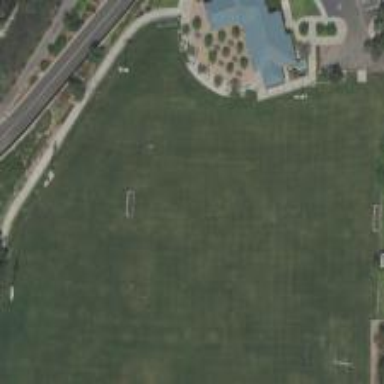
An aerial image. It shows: Soccer pitch for outdoor sports and leisure activities.